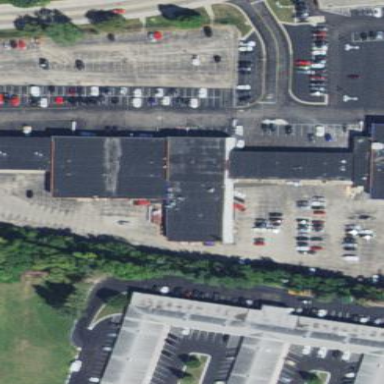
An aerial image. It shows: Commercial building housing car shop.